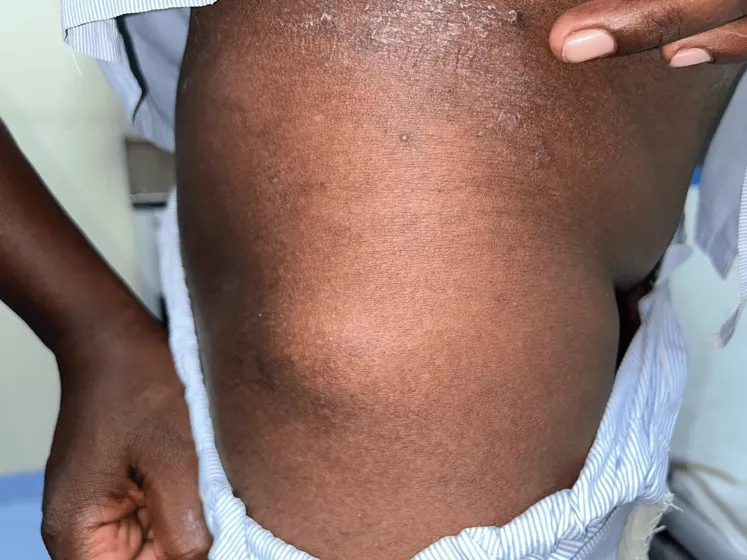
Image showing the presence of multiple lipomas on the lateral side of the right thigh.
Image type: medical_photograph (skin_photograph)